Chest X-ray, AP view. Patient: 63 years old, sex F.
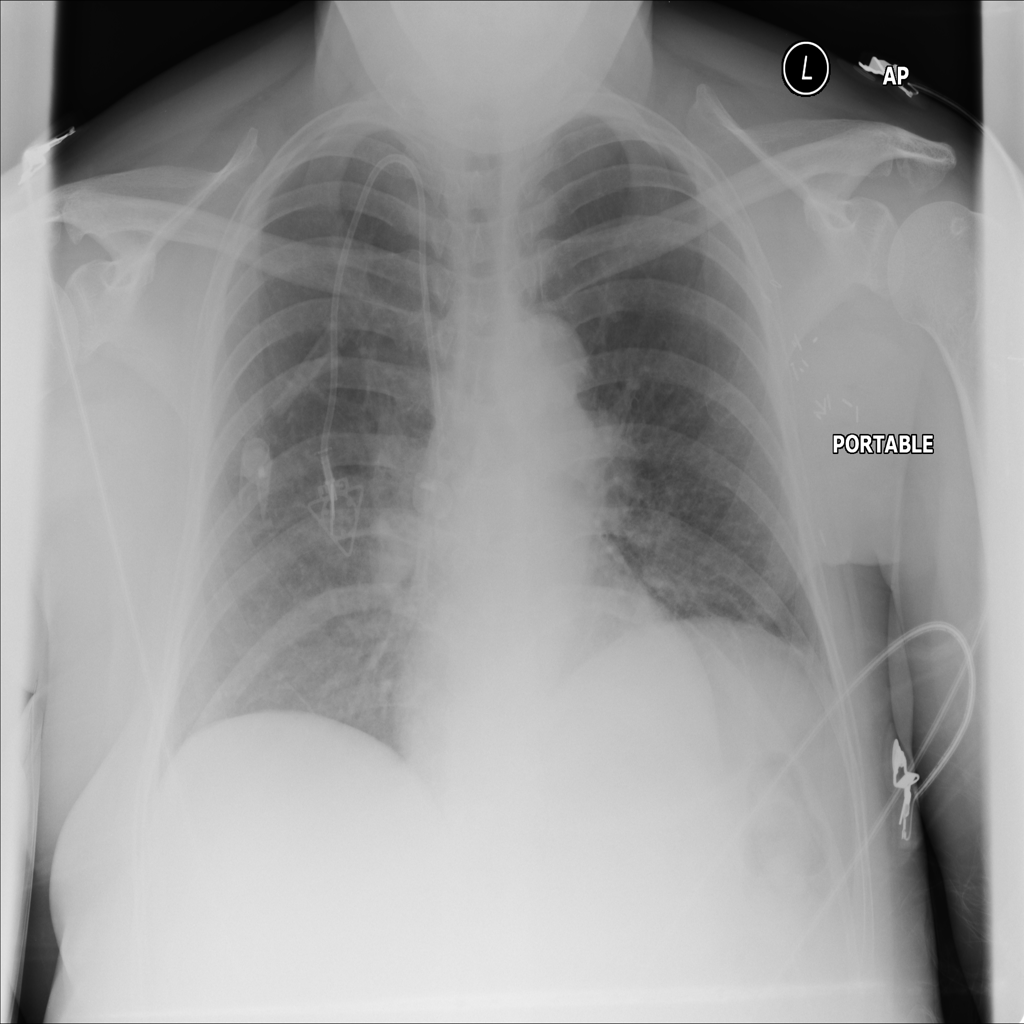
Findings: No Finding